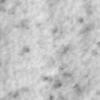
Label: no_change